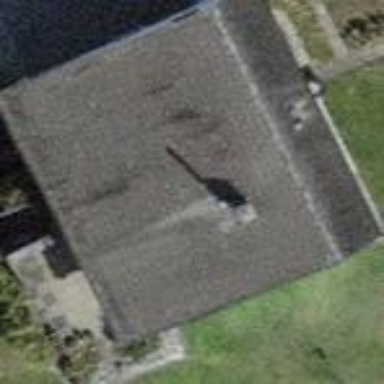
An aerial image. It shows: Residential house.